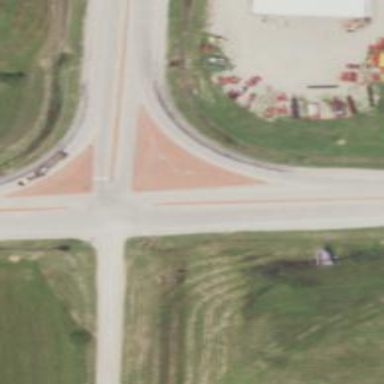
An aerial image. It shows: Roundabout at primary highway.